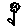
Label: flower